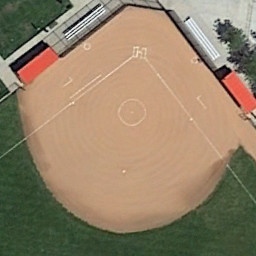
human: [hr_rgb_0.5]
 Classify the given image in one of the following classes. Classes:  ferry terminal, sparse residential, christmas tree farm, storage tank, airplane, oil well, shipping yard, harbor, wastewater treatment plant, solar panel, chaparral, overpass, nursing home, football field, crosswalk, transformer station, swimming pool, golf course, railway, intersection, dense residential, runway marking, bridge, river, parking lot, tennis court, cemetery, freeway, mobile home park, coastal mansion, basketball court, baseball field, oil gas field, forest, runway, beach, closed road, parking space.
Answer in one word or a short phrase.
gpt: baseball field